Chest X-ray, PA view. Patient: 14 years old, sex F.
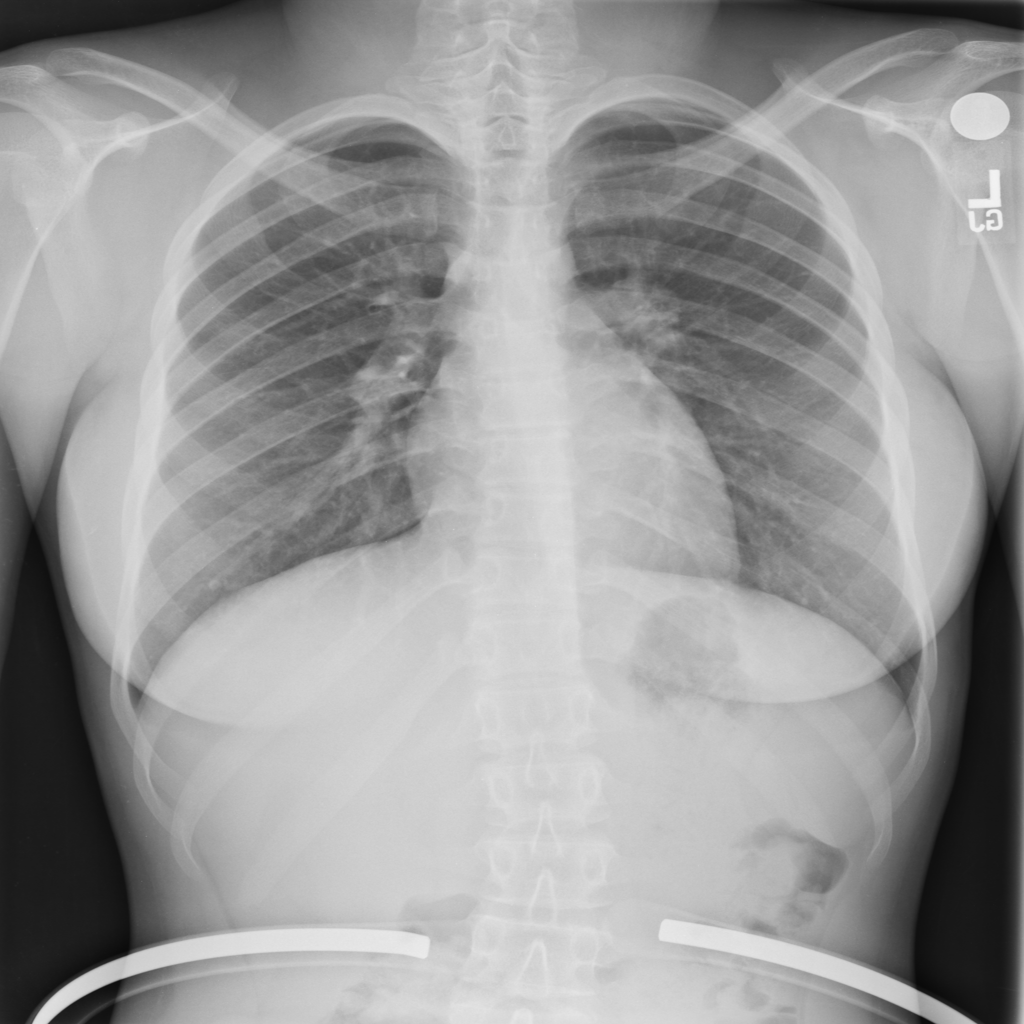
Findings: No Finding